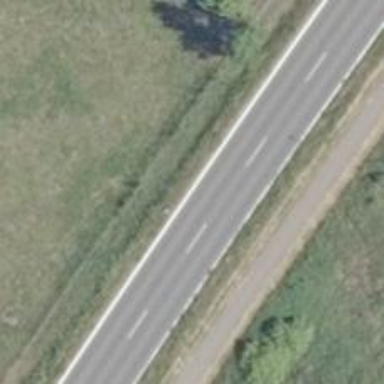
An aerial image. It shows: Secondary road with asphalt surface.